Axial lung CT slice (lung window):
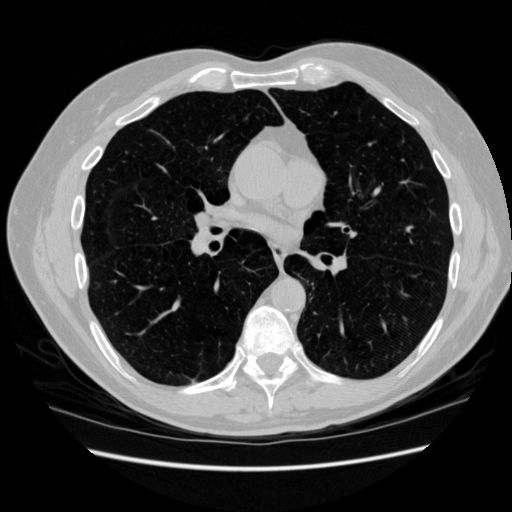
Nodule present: no